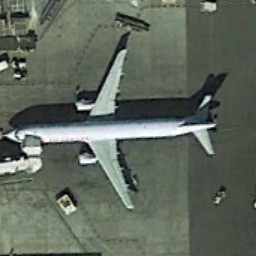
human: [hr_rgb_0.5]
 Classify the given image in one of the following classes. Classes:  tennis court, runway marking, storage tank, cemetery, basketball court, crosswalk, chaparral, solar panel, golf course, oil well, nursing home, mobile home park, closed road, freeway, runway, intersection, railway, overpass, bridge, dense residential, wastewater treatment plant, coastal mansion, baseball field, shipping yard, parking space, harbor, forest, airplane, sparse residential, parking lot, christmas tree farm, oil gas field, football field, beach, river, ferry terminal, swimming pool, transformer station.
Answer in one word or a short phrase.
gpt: airplane